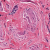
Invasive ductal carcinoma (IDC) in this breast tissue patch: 0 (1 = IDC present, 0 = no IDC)